This time-frequency spectrogram was computed from a bearing vibration snapshot; brighter regions carry more energy. Based on the visible evidence, which condition applies: normal, inner_race, outer_race, ball?
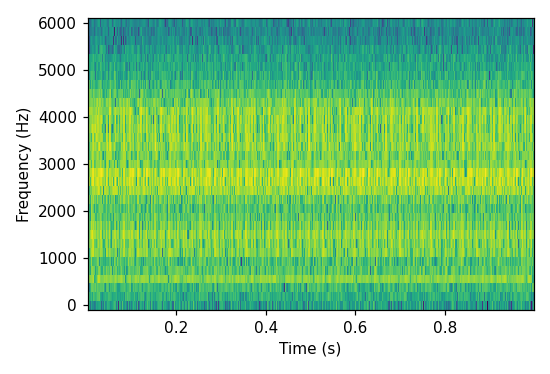
Answer: inner_race